Interaction volume radius: 5 \u00c5
Interaction volume height: 30 \u00c5
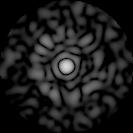
Disorder parameter: 0.8247